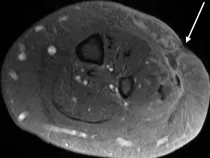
MRI revealed the extent of the infection around the heterotopic bone
(white arrow). The fluid around the HO extended to a skin sinus (white
arrow) (c).
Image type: radiology (mri)